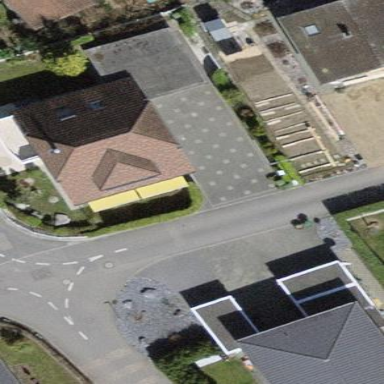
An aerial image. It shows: Building with tiled roof.